Question: i know Visual Studio has no way to increment the build number in a way that people would expect, but it support <URL>:
My 'AssemblyInfo.cs' file contains:
'''
// Version information for an assembly consists of the following four values:
//
// Major Version
// Minor Version
// Build Number
// Revision
//
// You can specify all the values or you can default the Build and Revision Numbers
// by using the '*' as shown below:
// [assembly: AssemblyVersion("1.0.*")]
[assembly: AssemblyVersion("1.0.*")]
[assembly: AssemblyFileVersion("1.0.*")]
'''
And yet it gives, what appears to me, non-sensical results (even allowing for Visual Studio's pseudo-random version numbers):

So the simpler question is:
> What do i put into 'AssemblyInfo.cs' to make it work?
From <URL>:
> You can specify all the values or you
can accept the default build number,
revision number, or both by using an
asterisk (*). For example, '''
[assembly:AssemblyVersion("2.3.25.1")]
'''
indicates 2 as the major version, 3 as
the minor version, 25 as the build
number, and 1 as the revision number.
A version number such as '''
[assembly:AssemblyVersion("1.2.*")]
'''
specifies 1 as the major version, 2 as
the minor version, and accepts the
default build and revision numbers. A
version number such as '''
[assembly:AssemblyVersion("1.2.15.*")]
'''
specifies 1 as the major version, 2 as
the minor version, 15 as the build
number, and accepts the default
revision number. The default build number increments
daily. The default revision number
is random.
i take that to mean that version numbers are:
'''
[1.0.0.0]
major.minor.build.revision
'''
while
'''
[1.0.0.*]
major.minor.build.[random]
'''
and
'''
[1.0.*]
major.minor.[daynumber].[random]
'''
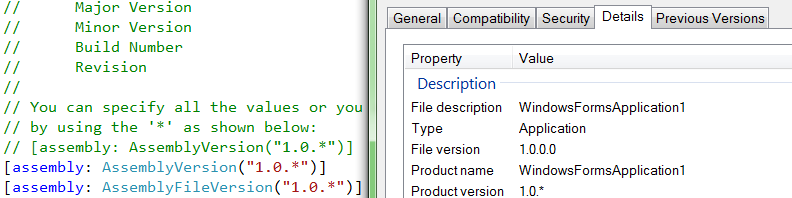
Answer: I'm 99% sure that the problem you're experiencing is caused by this line:
'''
[assembly: AssemblyFileVersion("1.0.*")]
'''
The catch is that 'AssemblyFileVersion''AssemblyVersion' So the rest of your code should be fine. Try simply commenting out that second line and see if you get the results that you're expecting. All of the version information for your file and product should be equivalent.
I don't know where exactly this is officially documented (other than the error message you receive if you try to enter the asterisk for the "File version" field in the "Assembly Information" dialog under Project Properties), but it works fine like this on every machine to which I've had access.
If you're completely sick of how Visual Studio does things when left to its own devices (you mention the silliness of its pseudo-random numbers), give <URL> of an add-in a try. It will change your life.